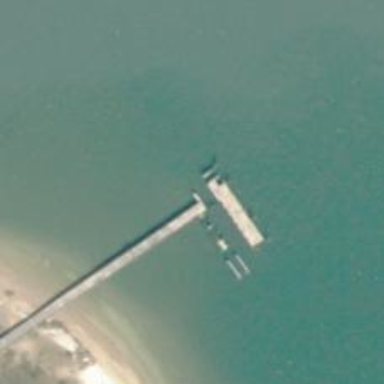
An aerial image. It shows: Pier in ruined state.